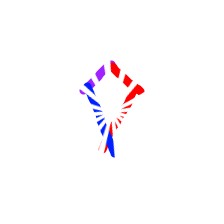
Shape: kite